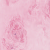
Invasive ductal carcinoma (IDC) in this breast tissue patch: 0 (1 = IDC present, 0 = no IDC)